Field crop: maize
Growth stage: 1
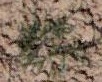
Species: salsola